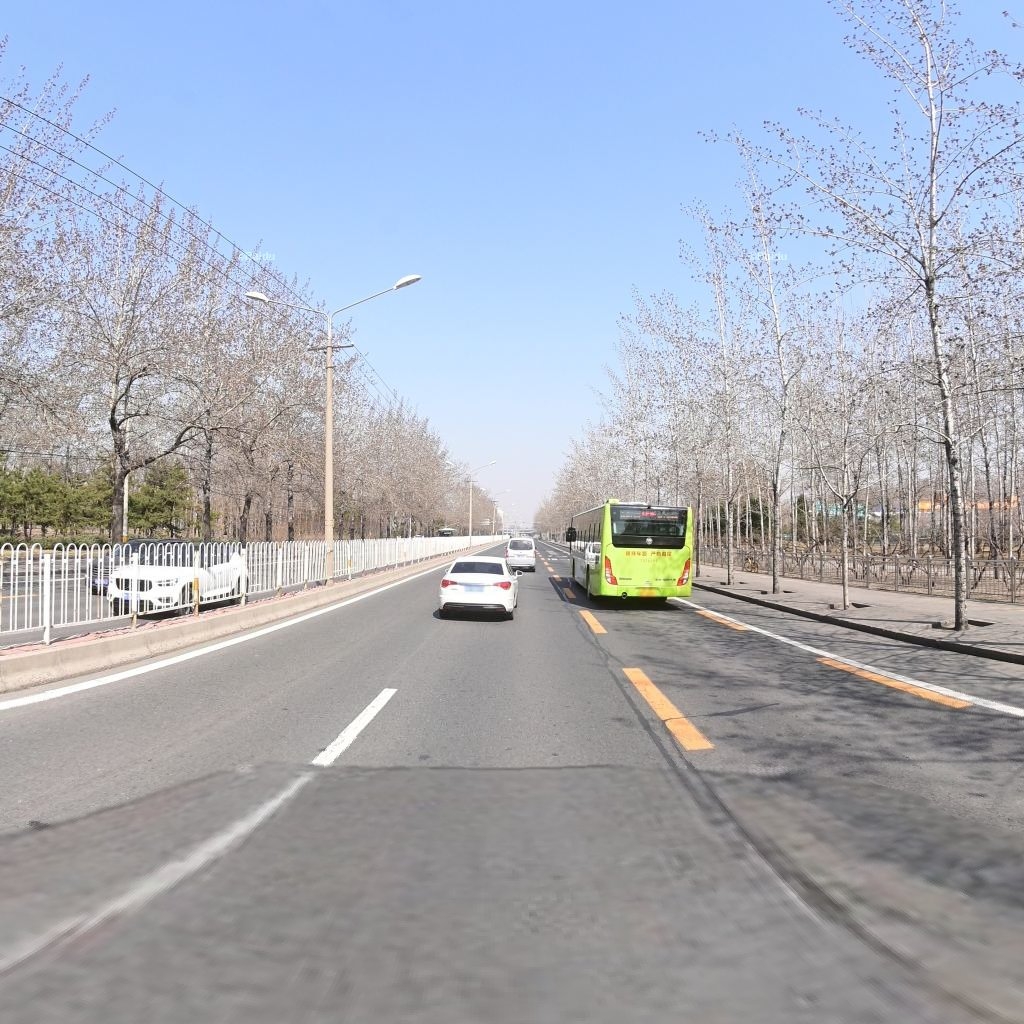
Region: Chaoyang
Road damage annotations: longitudinal patch, longitudinal patch, transverse patch